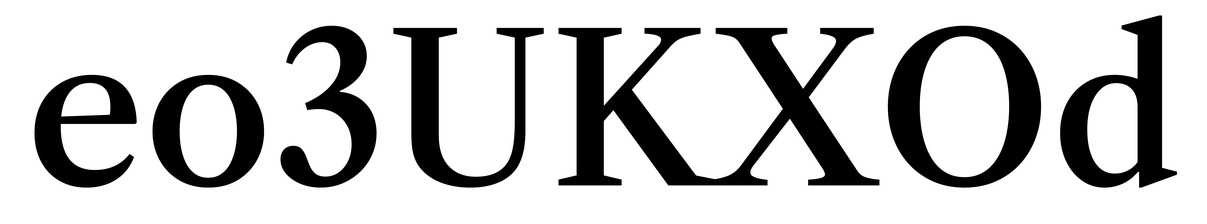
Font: LibreCaslonText_Medium